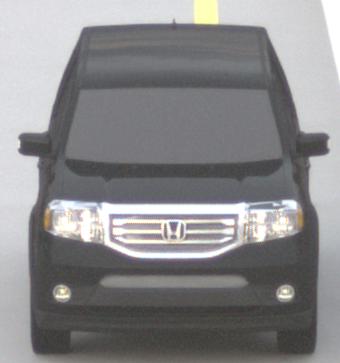
Make: Honda
Model: Pilot
Detailed model: Gen. 2 Facelift
Model produced from: 2012
Model produced until: 2015
Doors: 5
Color: black
Road condition: dry road
Daytime: sunrise or sunset
Contrast: low contrast